Question: I am running Node-RED on Docker, and I am trying to write data to MySQL on my localhost.
As host, I am using localhost (see picture)

I receive the error: 'connection refused'.
Which Host address should I use here? I don't quite understand the communication between the container and the local host.
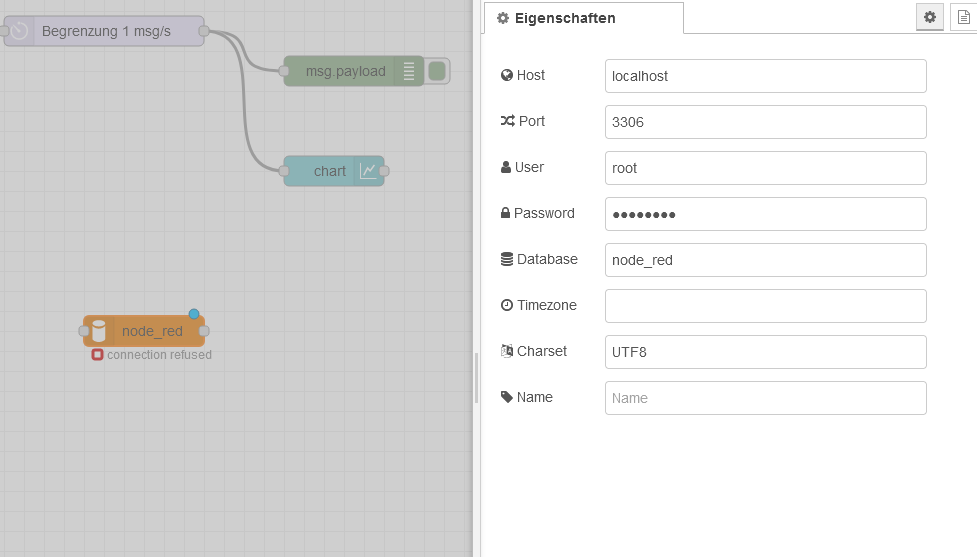
Answer: 'localhost' always points to the TCP/IP stack that the program opening the connection is bound to.
Every Docker container has it's own TCP/IP stack so unless the database is running in the same container as Node-RED 'localhost' will not be the correct hostname for the database.
You have 3 choices
1. If you are using docker-compose then you can use the container name as the hostname and it will connect to the right container.
2. You can use the docker inspect [container-instance-name] to find the IP address assigned to the database container and use that
3. If you have mapped the container port to your host machine (with the -p option) then you can use the IP address of the host which normally defaults to 172.17.0.1
Edit:
To connect to the host machine then you can use 'host.docker.internal' on Docker for Windows and Docker for Mac (unfortunately the <URL>.
You should also be able to use the IP address from point 3 above.